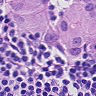
Metastatic tissue present: yes